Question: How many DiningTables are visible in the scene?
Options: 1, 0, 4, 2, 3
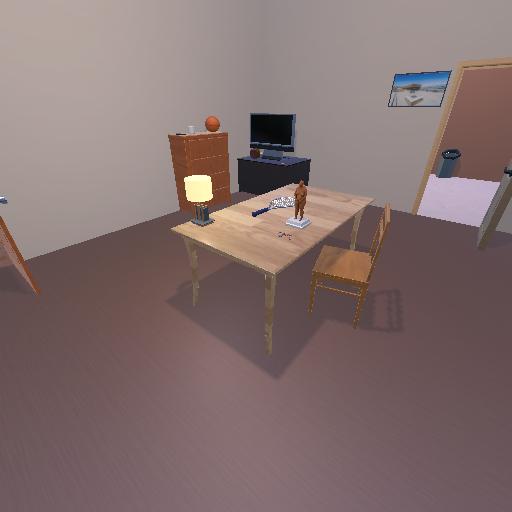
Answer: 1